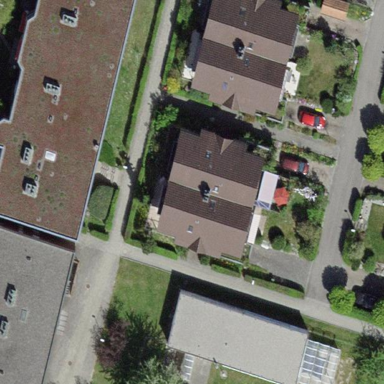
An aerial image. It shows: Terrace building.